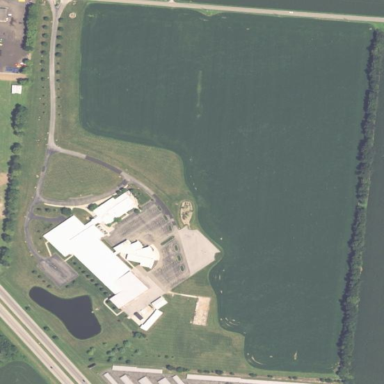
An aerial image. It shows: School.